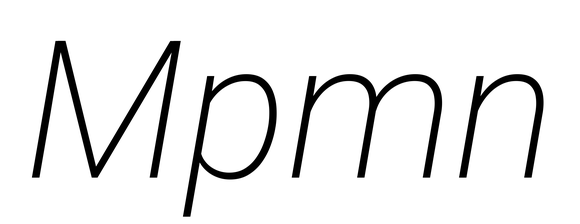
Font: Roboto-Italic_ExtraLight_Italic